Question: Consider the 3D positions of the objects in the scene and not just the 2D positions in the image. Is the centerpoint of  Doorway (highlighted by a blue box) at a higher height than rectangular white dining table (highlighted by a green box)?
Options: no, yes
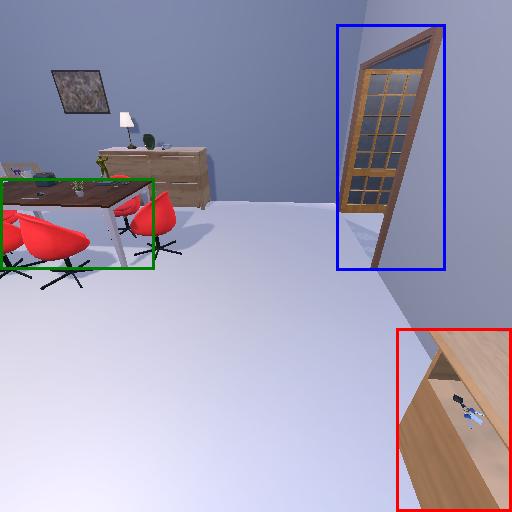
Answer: no